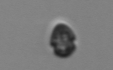
Label: Heterocapsa_rotundata